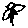
Label: flower